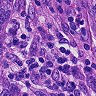
Metastatic tissue present: yes